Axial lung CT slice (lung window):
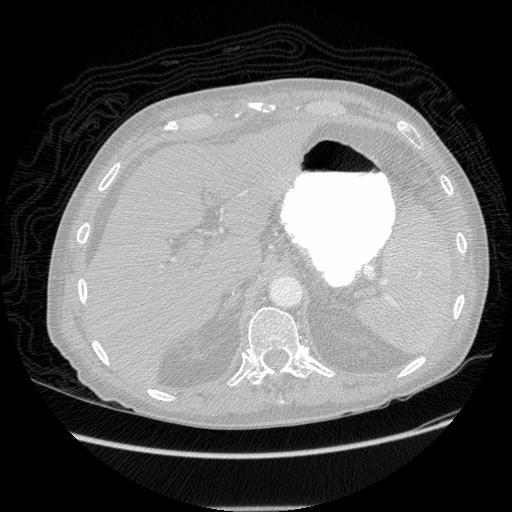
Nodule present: no